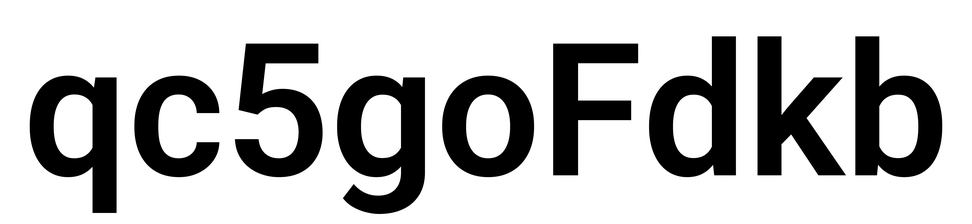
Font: Roboto_SemiBold